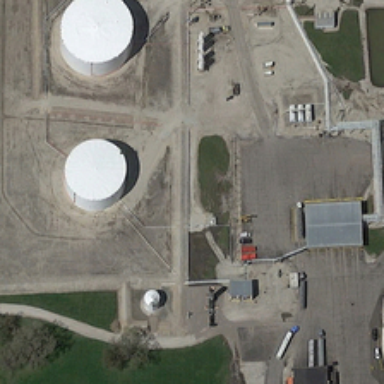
Two storage tanks are near bareland and green meadows .